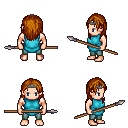
a pixel art fantasy rpg character, male body template, human, light skin, teal tunic, teal pants, brunette long hairstyle, iron tiara, spear, four views (front, back, left, right), 2x2 character sprite sheet, small pixel art, hard edges, no anti-aliasing